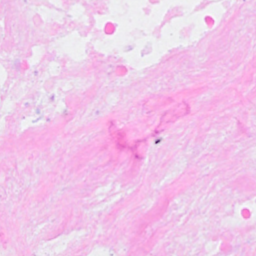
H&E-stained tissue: Breast